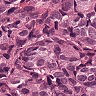
Metastatic tissue present: yes